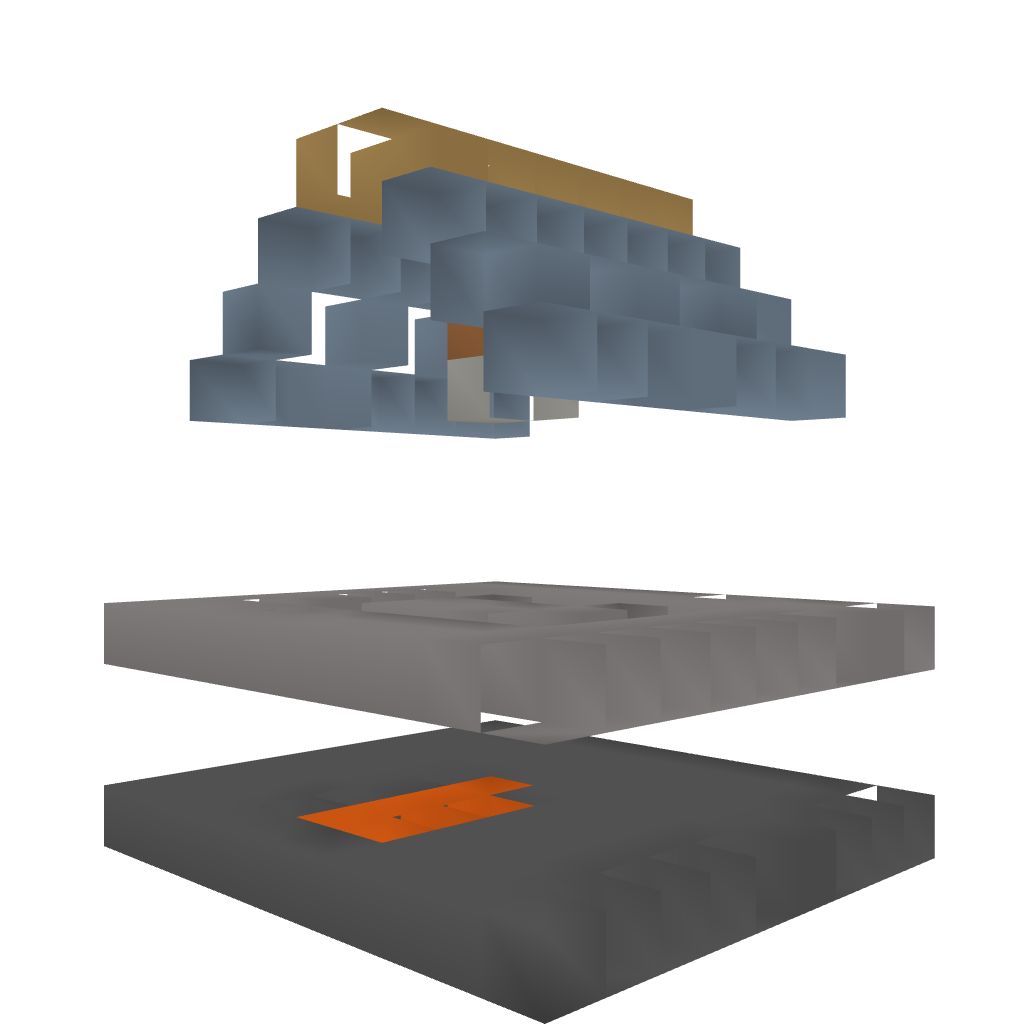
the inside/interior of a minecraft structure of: Trap For Curious!